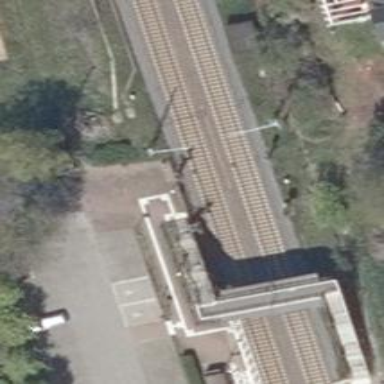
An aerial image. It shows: Light railway signal with light crossing form.